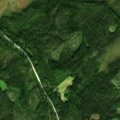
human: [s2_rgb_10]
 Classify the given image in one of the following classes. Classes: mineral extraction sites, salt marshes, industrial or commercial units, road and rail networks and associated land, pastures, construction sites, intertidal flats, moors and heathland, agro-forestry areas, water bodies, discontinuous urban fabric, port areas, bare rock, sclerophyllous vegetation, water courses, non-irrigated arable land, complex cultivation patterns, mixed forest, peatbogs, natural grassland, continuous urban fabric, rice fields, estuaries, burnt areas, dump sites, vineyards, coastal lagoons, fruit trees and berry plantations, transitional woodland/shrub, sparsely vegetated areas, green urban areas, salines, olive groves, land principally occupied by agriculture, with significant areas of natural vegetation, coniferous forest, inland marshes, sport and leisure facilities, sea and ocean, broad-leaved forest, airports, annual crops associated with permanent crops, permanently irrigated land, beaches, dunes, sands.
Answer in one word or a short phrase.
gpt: coniferous forest, mixed forest, transitional woodland/shrub, peatbogs